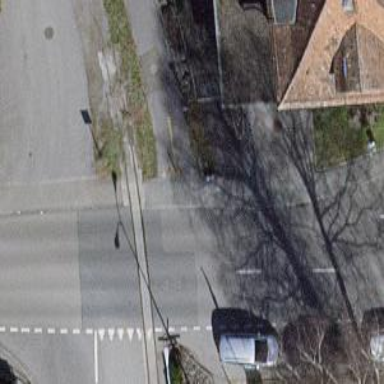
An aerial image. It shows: Bollard barrier.